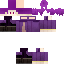
A male human skin with dark skin, wearing brown helmet dressed in a purple tshirt and brown pants, featuring a closed mouth.